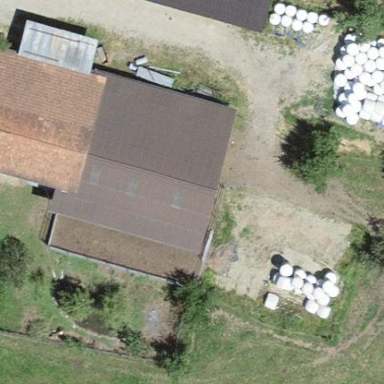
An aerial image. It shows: Rural barn.